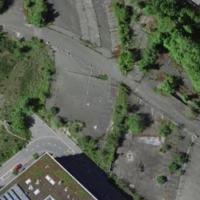
EUNIS habitat code: 56
Species observed at this site:
Emberiza citrinella